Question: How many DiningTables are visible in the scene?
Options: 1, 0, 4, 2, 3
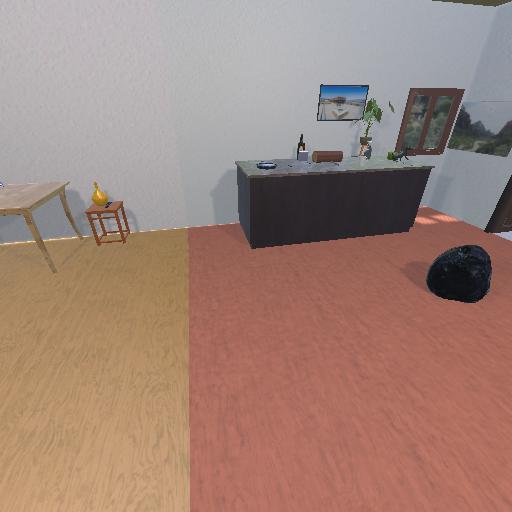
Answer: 1